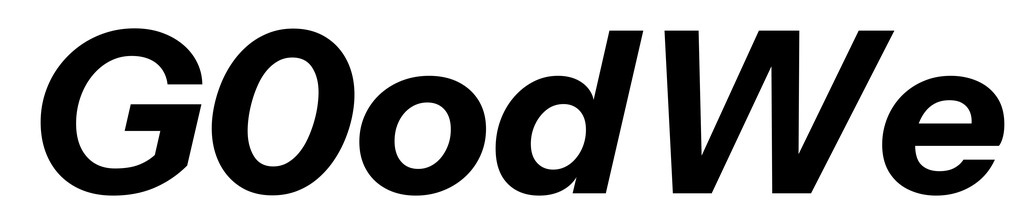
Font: InstrumentSans-Italic_Bold_Italic